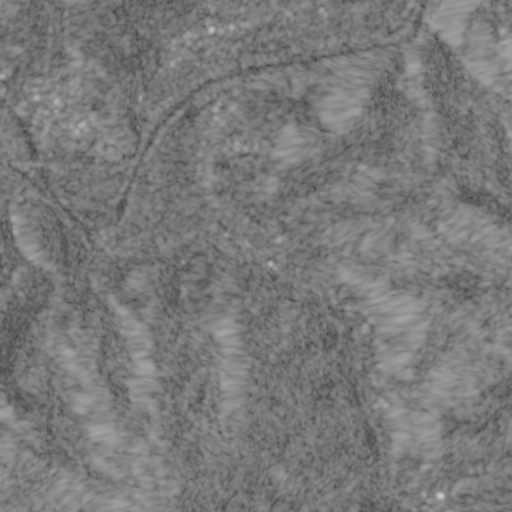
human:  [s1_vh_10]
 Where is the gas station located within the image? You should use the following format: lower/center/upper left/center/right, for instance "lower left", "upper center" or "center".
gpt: The gas station is located in the upper left of the image.
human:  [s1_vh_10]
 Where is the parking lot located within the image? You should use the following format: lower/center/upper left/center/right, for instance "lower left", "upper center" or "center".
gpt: The parking lot is located in the upper left of the image.
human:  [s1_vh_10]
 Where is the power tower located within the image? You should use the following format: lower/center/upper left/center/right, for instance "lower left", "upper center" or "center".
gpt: The power tower is located in the upper left of the image.
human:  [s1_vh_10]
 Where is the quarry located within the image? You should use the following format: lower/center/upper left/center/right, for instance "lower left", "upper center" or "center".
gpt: The quarry is located in the upper left of the image.
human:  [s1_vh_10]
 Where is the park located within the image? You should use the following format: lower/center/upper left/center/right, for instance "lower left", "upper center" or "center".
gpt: There is no park in the image.

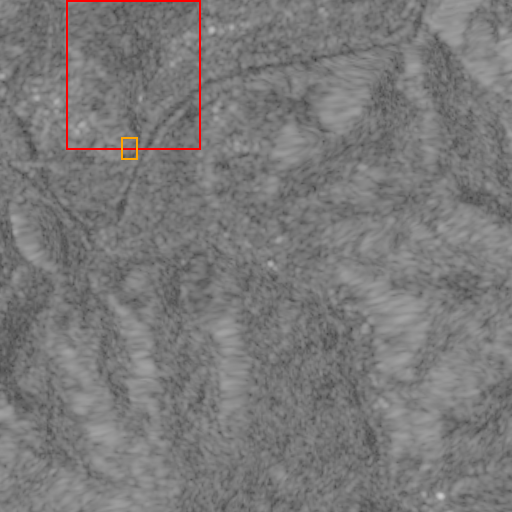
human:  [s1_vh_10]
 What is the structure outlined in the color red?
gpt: The structure outlined in red is a crop field.
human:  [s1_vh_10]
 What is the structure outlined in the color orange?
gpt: The structure outlined in orange is a park.
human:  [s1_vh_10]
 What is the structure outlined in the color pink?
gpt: There is no pink outline.